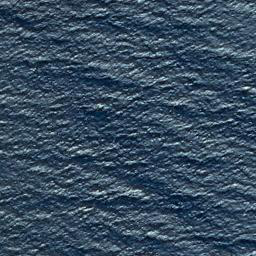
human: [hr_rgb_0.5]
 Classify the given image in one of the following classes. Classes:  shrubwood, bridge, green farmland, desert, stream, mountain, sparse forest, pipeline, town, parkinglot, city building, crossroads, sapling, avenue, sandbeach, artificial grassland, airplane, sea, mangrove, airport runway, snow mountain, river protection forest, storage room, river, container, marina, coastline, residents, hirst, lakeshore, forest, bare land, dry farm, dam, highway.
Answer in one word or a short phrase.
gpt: sea